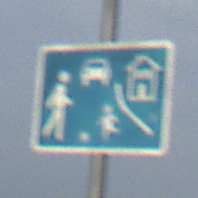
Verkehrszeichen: BeginnVerkehrsberuhigterBereich
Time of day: MorningAfternoon
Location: Outdoor (Suburban)
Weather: PartlyCloudy
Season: NotSpecified
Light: Natural